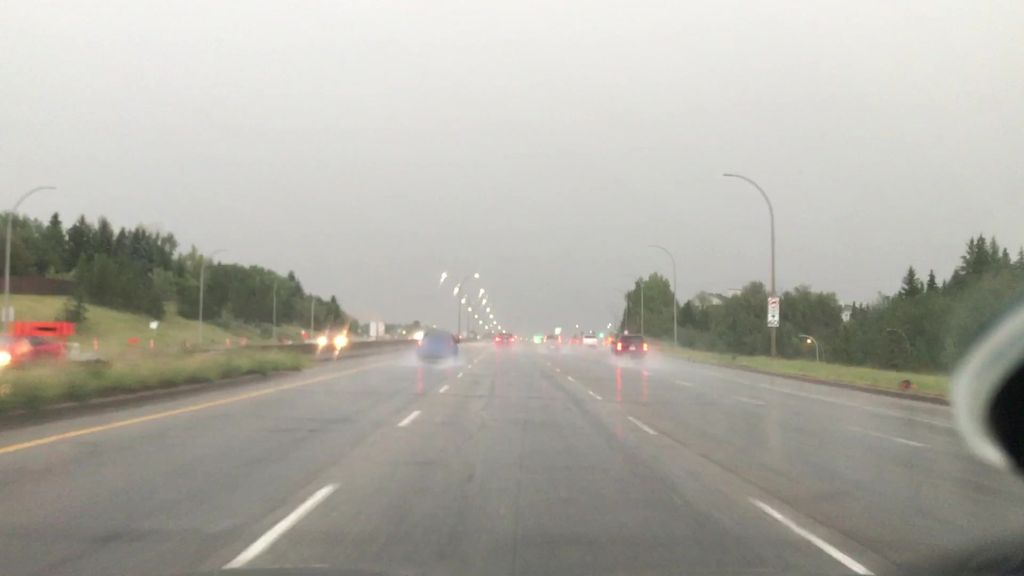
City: edmonton